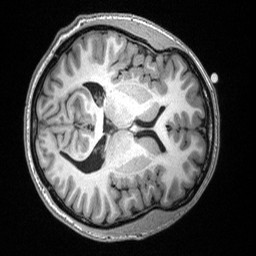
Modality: T1w
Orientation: axial
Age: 23
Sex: male